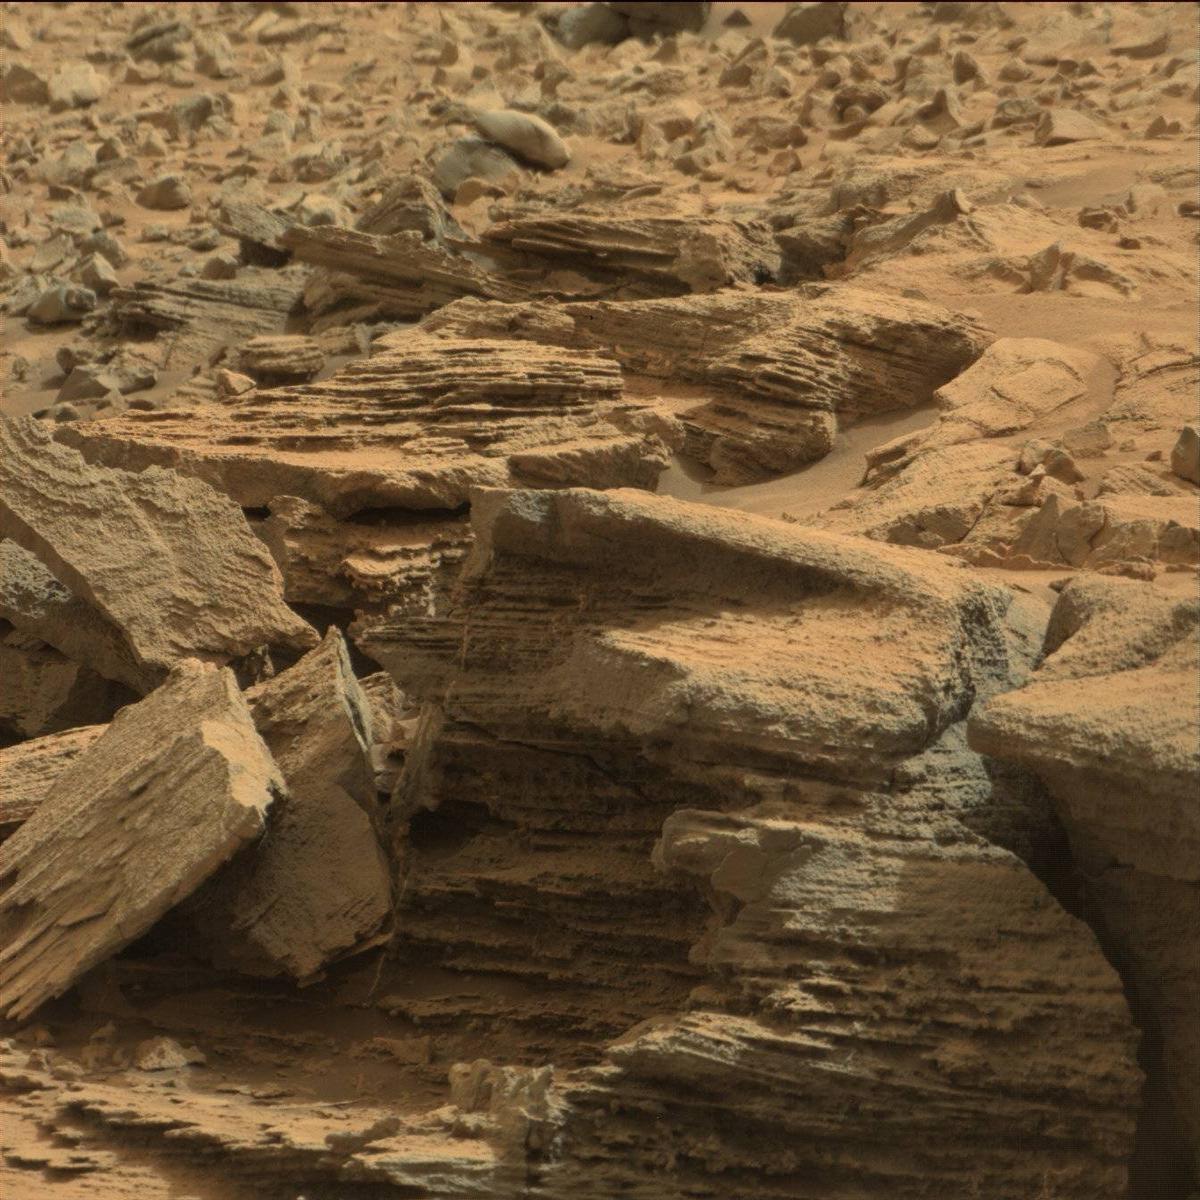
Terrain classes present: Bedrock, Rock, Sand / Soil